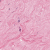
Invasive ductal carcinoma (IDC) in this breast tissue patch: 0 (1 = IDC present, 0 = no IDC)